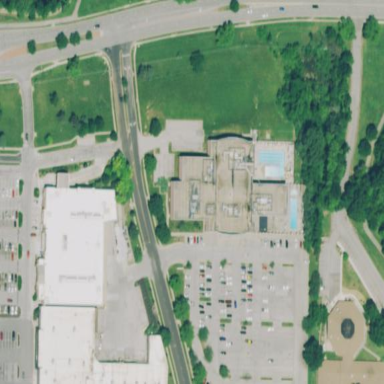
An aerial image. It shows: Building used as fitness center.